Question: So I have this 'AVPlayerViewController' nested inside a container view in my storyboard. I access this player vide controller using 'prepareForSegue'. But when I attempt to set any properties on the 'player' property of it, Xcode gives me an error 'Receiver 'AVPlayer' for class message is a forward declaration'. I have AVKit correctly imported in the '.h'. What am I doing wrong?
'''
- (void)prepareForSegue:(UIStoryboardSegue *)segue sender:(id)sender {
if ([segue.identifier isEqualToString:@"videoPlayerEmbed"]) {
self.videoPlayerController = (AVPlayerViewController *)segue.destinationViewController;
self.videoPlayerController.delegate = self;
self.videoPlayerController.player = [[AVPlayer alloc] init];
} else {
[super prepareForSegue:segue sender:sender];
}
}
'''

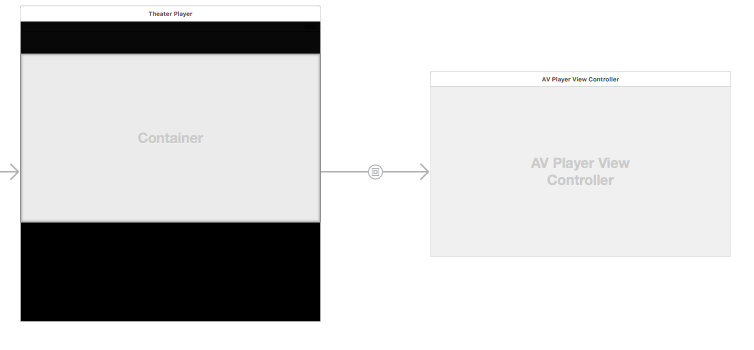
Answer: I figured it out. I thought '#import <AVKit/AVKit.h>' was enough for AVPlayerViewController but if you want to manage the 'AVPlayer' you also need '#import <AVFoundation/AVFoundation.h>'.